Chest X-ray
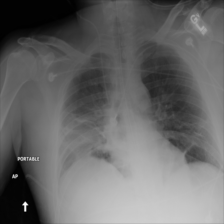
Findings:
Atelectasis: positive
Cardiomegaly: negative
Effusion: negative
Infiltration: negative
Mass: negative
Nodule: negative
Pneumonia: negative
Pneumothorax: negative
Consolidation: negative
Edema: negative
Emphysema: negative
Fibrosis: negative
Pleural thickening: negative
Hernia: negative